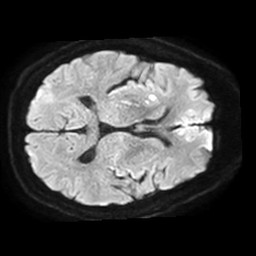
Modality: TRACE
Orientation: axial
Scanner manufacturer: philips
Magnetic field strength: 1.5 T
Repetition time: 3.4 s
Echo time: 0.06922 s